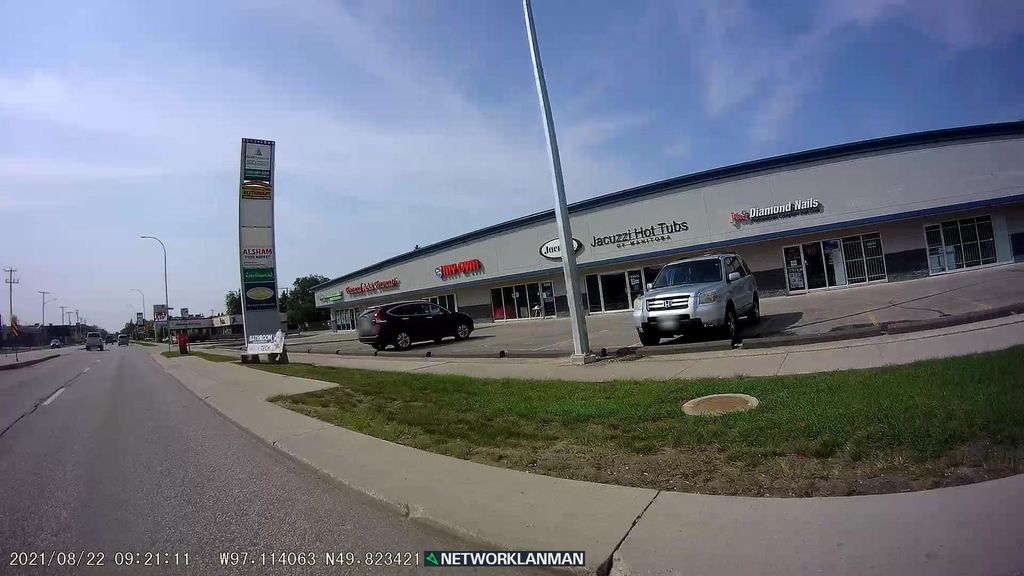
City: winnipeg